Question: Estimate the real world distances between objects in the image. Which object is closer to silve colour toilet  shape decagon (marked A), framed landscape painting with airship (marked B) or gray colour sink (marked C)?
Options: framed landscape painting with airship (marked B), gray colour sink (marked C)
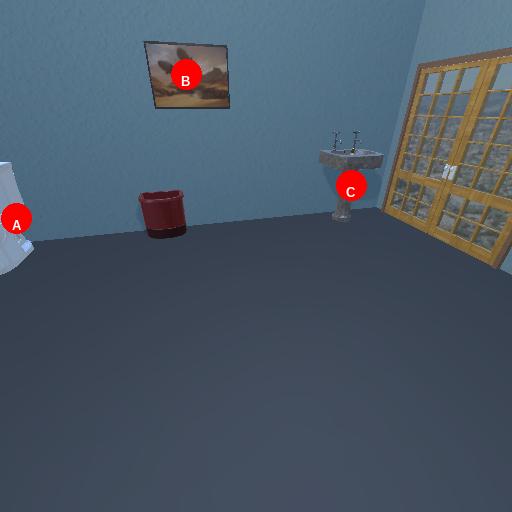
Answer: framed landscape painting with airship (marked B)